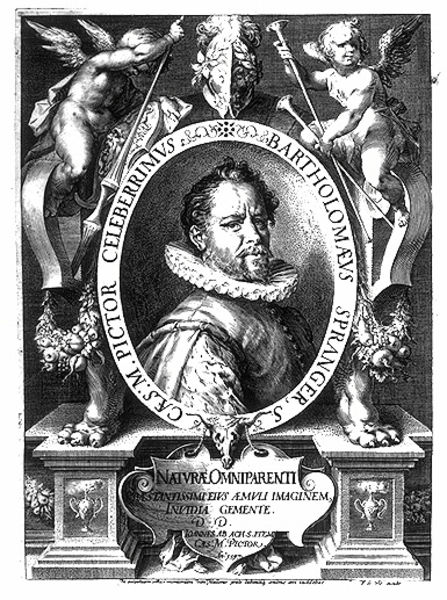
Titel: Bildnis des Bartholomaeus Spranger
Künstler: Jan Muller
Institution: (Seriendruck)
Schlagwörter: feder, flügel, held, kopf, mann, grau, nase, schwarz, tisch, weiss, zeichnung, obst, ornament, bart, jacke, jung, augen, barock, falten, gesicht, kragen, rahmen, schädel, sockel, spitze, ärmel, bild, bildnis, halskrause, portrait, porträt, haare, mantel, adel, instrumente, musik, brustbild, renaissance, oval, amphore, engel, früchte, gemüse, putte, putto, ranken, vase, schrift, man, grafik, graphik, füsse, rand, figuren, lanze, tafel, kartusche, inschrift, büste, maler, vasen, pfoten, podest, rüsche, knöpfe, name, schild, druck, radierung, stich, schwarzweiß, text, beschriftung, helm, kranz, krause, fürst, rüstung, bildniss, spitzbart, altar, girlanden, wappen, pfote, flöte, harnisch, posaunen, speer, trompeten, persönlichkeit, fanfare, block, emblem, posaune, putten, putti, tatzen, aufsatz, monument, klauen, ehrung, latein, trompete, schriftfeld, schrifttafel, umschrift, amnn, grabstein, pranken, löwenfüsse, engek, reformator, helmzier, bartholomäus, rüschenkragen, löwentatzen, klauenfüsse, spranger, krangen, great britain, pictor, trpmpete, löwenpranken